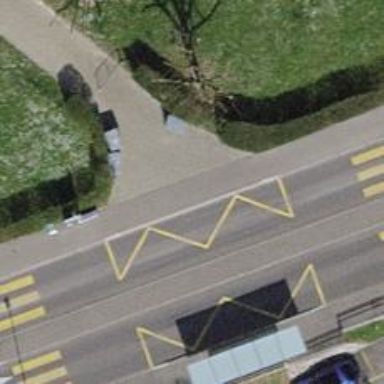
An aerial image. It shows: Platform for public transport on the road.